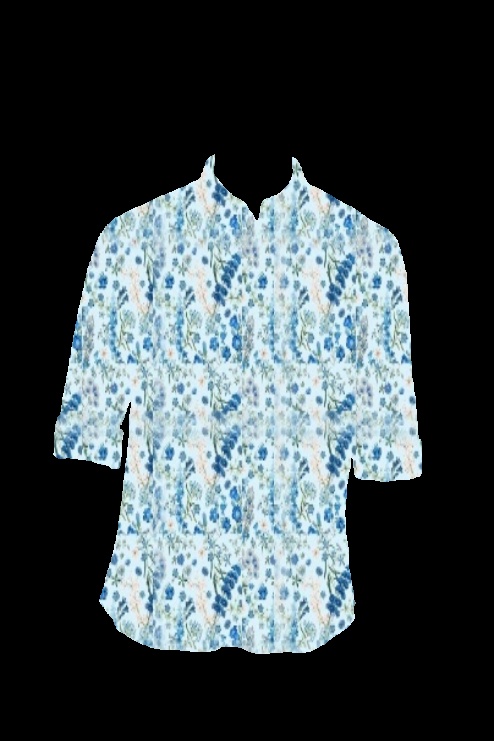
blue floral print tee